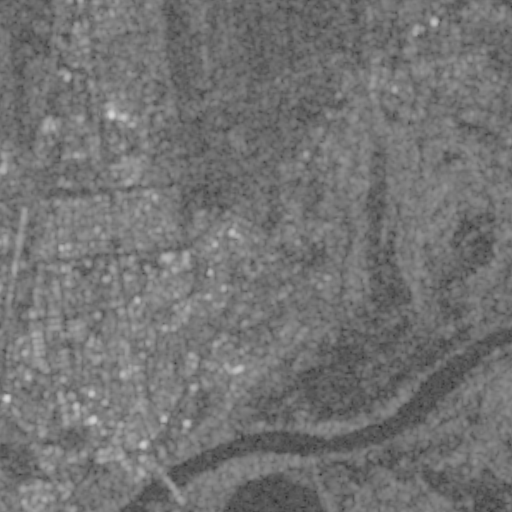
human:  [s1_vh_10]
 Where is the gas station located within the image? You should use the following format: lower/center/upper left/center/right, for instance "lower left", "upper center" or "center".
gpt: The gas station is located in the upper right of the image.
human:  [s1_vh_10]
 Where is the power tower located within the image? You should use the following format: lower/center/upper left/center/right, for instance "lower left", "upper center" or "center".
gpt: The power tower is located in the lower left of the image.
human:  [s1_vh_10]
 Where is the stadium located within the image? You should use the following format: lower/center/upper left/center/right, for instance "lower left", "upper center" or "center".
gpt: The stadium is located in the lower left of the image.
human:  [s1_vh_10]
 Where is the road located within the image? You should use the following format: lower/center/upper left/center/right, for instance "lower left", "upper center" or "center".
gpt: There is no road in the image.

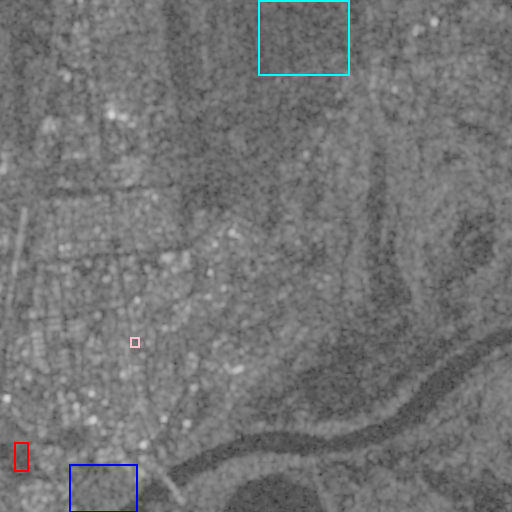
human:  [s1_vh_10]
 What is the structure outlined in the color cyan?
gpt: The structure outlined in cyan is a crop field.
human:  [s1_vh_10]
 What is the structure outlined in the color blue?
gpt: The structure outlined in blue is a park.
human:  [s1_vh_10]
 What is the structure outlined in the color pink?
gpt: The structure outlined in pink is a parking lot.
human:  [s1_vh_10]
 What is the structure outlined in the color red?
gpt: The structure outlined in red is a stadium.
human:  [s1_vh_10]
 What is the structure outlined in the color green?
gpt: There is no green outline.